Question: I'm fairly new to Python and I'm trying to add dates to the bottom of a stacked area chart, but I'm running into some errors that I can't resolve. Example of the chart I'm working with:
So far, I've found <URL> helpful, but I'm unable to implement some portions of the code because I'm running into some errors that I can't quite resolve.
'''
area_plot = (df.pivot(index='login_month',
columns='user_month_created',
values='cumulative_logins')
.plot.area(figsize=(20,18))
)
#labels
plt.title('cumulative monthly logins by user creation cohort month')
plt.xlabel('login month')
plt.ylabel('cumulative monthly logins (in tens of millions)')
#ticks
# plt.xticks(x, 'bbbb')
years = mdates.YearLocator() # every year
months = mdates.MonthLocator() # every month
years_fmt = mdates.DateFormatter('%Y')
# format the ticks
area_plot.xaxis.set_major_locator(years)
area_plot.xaxis.set_major_formatter(years_fmt)
area_plot.xaxis.set_minor_locator(months)
# round to nearest years.
datemin = np.datetime64(df['login_month'][0], 'Y')
datemax = np.datetime64(df['login_month'][-1], 'Y') + np.timedelta64(1, 'Y')
area_plot.set_xlim(datemin, datemax)
plt.xticks()
plt.yticks(np.arange(0, <PHONE>, 250000))
plt.grid(True)
plt.plot()
'''
I expected the years to show up on the x-axis (and I was going to edit it to appear in a "Mon YYYY" format), but I get the error below:
'''
KeyError -1 ---------------------------------------------------------------------------
KeyError Traceback (most recent call last)
<ipython-input-102-5fb53d3f1bb7> in <module>
24 # round to nearest years.
25 datemin = np.datetime64(df['login_month'][0], 'Y')
---> 26 datemax = np.datetime64(df['login_month'][-1], 'Y') + np.timedelta64(1, 'Y')
27 area_plot.set_xlim(datemin, datemax)
28
/opt/conda/envs/python3/lib/python3.6/site-packages/pandas/core/series.py in __getitem__(self, key)
765 key = com._apply_if_callable(key, self)
766 try:
--> 767 result = self.index.get_value(self, key)
768
769 if not is_scalar(result):
/opt/conda/envs/python3/lib/python3.6/site-packages/pandas/core/indexes/base.py in get_value(self, series, key)
3116 try:
3117 return self._engine.get_value(s, k,
-> 3118 tz=getattr(series.dtype, 'tz', None))
3119 except KeyError as e1:
3120 if len(self) > 0 and self.inferred_type in ['integer', 'boolean']:
pandas/_libs/index.pyx in pandas._libs.index.IndexEngine.get_value()
pandas/_libs/index.pyx in pandas._libs.index.IndexEngine.get_value()
pandas/_libs/index.pyx in pandas._libs.index.IndexEngine.get_loc()
pandas/_libs/hashtable_class_helper.pxi in pandas._libs.hashtable.Int64HashTable.get_item()
pandas/_libs/hashtable_class_helper.pxi in pandas._libs.hashtable.Int64HashTable.get_item()
KeyError: -1
'''
I don't really know what I'm doing wrong here.
My 'login_month' data looks like the following
'''
signup_month login_month cumulative_logins
0 2016-01 2016-02 16
1 2016-01 2016-03 20
2 2016-01 2016-04 26
3 2016-01 2016-05 29
4 2016-02 2016-03 10
5 2016-02 2016-04 15
6 2016-02 2016-05 20
7 2016-03 2016-04 13
8 2016-03 2016-05 23
9 2016-04 2016-05 35
'''
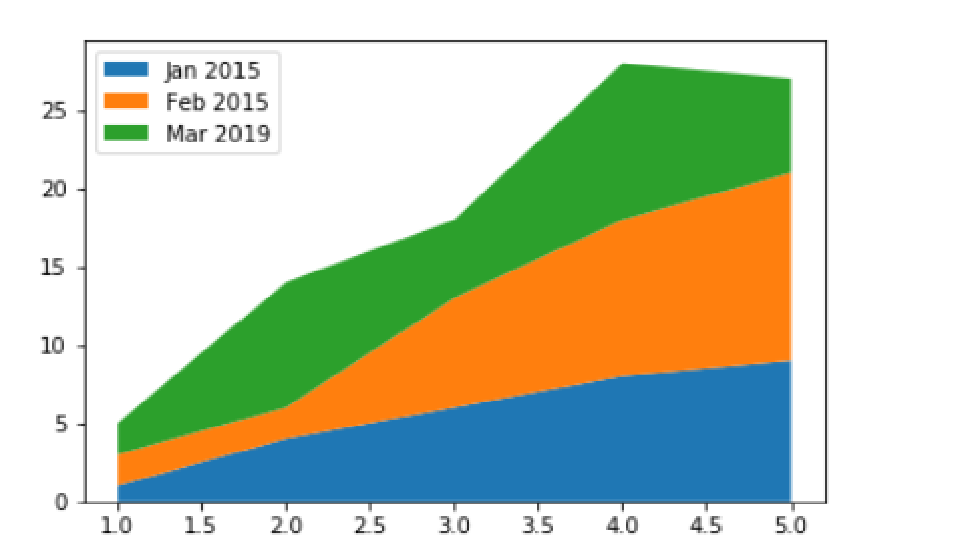
Answer: The exception:
'KeyError: -1'
indicates that '-1' isn't a valid key for 'df['login_month']'. I'm not familiar with the module that's creating 'df' for you, but I'd recommend either looking at its documentation or dumping out all of 'df['login_month']''s keys so you can see what the valid usage might be.